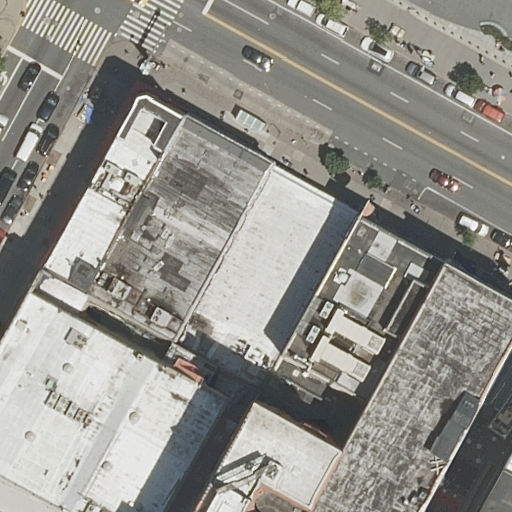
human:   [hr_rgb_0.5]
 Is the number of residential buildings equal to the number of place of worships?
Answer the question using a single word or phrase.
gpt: no

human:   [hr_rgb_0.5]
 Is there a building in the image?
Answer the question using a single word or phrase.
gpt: yes

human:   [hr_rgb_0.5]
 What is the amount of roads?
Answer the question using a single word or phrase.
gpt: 2

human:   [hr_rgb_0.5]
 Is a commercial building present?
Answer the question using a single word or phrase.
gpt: no

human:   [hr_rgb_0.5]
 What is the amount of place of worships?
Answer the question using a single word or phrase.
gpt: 1

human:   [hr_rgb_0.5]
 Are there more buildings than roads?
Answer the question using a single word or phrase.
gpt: yes

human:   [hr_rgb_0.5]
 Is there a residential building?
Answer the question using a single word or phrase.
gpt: yes

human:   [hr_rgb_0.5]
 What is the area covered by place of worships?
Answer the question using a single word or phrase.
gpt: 144m2

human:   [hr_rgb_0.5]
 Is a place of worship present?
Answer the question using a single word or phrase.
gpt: yes

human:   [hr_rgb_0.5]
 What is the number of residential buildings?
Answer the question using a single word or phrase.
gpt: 8

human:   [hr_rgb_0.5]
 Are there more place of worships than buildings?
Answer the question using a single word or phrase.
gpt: no

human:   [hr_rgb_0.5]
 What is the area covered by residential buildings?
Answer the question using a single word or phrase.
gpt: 5078m2

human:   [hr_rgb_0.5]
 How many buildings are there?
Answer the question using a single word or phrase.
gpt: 8

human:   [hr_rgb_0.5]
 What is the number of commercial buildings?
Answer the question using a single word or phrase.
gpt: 0

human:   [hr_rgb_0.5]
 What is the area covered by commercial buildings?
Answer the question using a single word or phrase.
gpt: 0m2

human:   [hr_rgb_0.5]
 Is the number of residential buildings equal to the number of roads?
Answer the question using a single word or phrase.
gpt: no

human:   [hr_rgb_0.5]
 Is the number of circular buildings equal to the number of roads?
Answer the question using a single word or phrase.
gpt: no

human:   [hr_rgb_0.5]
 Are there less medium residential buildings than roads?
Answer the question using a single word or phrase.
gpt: no

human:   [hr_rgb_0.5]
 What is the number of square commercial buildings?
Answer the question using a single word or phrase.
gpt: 0

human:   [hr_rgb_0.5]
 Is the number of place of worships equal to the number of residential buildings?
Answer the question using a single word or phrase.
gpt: no

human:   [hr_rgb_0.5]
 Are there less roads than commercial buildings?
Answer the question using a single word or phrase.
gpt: no

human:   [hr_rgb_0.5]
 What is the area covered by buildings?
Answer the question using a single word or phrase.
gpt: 5078m2

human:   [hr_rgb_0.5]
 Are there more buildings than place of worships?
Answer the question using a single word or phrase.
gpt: yes

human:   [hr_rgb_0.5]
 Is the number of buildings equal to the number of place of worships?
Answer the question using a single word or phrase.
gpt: no

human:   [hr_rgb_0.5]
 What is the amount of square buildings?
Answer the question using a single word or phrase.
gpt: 0

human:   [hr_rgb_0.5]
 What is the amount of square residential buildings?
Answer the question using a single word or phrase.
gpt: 0

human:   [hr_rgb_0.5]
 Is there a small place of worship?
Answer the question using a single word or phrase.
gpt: no

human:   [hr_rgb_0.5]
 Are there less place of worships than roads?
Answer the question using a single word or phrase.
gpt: yes

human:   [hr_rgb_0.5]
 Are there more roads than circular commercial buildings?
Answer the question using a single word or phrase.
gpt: yes

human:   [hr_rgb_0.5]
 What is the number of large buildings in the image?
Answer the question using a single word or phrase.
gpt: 4

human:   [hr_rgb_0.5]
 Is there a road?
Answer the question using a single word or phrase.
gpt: yes

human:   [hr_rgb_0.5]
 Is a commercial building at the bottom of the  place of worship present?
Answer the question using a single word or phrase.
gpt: no

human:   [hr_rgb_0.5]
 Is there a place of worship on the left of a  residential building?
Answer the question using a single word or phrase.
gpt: yes

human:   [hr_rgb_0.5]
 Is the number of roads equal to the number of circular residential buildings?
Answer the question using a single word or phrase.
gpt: no

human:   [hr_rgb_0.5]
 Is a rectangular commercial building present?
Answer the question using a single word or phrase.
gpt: no

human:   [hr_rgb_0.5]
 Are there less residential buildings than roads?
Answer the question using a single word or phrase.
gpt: no

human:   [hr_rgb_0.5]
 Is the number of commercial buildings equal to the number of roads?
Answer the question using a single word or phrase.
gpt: no

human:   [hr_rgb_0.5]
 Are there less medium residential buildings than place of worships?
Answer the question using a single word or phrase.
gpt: no

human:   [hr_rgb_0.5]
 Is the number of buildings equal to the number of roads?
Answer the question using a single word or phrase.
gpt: no

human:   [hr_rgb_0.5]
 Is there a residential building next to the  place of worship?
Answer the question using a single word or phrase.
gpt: yes

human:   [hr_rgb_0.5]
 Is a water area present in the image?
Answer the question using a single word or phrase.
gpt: no

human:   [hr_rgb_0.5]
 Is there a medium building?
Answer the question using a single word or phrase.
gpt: yes

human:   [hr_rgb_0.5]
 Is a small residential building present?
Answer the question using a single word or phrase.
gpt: no

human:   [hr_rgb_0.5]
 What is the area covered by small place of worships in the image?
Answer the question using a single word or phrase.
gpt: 0m2

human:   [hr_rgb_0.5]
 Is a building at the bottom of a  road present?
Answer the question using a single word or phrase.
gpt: yes

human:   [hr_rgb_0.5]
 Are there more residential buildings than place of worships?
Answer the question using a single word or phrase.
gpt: yes

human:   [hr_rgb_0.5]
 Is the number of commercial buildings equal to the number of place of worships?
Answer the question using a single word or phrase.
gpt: no

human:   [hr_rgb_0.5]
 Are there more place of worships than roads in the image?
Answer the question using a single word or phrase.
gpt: no

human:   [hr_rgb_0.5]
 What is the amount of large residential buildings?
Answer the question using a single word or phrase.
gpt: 4

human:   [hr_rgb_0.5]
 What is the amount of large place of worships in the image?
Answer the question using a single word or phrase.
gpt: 0

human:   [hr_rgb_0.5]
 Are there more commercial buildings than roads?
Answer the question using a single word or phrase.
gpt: no

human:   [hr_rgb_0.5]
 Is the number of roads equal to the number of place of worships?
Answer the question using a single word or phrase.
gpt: no

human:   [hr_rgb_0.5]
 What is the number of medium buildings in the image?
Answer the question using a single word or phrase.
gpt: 4

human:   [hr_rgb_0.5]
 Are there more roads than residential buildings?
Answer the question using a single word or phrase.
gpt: no

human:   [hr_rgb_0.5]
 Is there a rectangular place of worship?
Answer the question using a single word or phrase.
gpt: yes

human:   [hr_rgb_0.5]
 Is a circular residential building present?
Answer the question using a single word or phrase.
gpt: no

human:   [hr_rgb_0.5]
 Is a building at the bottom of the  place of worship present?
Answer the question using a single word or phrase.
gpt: yes

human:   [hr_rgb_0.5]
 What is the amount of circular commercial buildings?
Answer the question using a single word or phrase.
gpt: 0

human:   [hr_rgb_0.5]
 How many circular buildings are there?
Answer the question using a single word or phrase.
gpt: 0

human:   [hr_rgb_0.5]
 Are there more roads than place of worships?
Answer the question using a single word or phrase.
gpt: yes

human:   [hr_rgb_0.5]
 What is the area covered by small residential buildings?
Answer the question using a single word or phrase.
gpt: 0m2

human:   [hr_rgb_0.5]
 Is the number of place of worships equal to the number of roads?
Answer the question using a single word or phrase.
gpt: no

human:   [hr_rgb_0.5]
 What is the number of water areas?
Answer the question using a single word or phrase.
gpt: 0

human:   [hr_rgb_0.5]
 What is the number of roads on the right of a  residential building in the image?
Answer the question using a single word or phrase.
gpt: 2